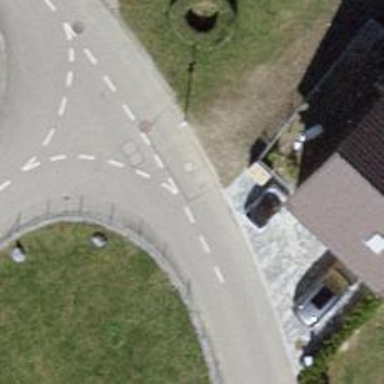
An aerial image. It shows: Asphalt road in residential area.